Question: I have two related questions regarding the <URL>'s
<URL>:
> Every client sharing a Firebase database maintains its own internal version of any active data.
When data is updated or saved, it is written to this local version of the database.
The Firebase client then synchronizes that data with the Firebase servers and with other clients on a 'best-effort' basis.
---
# 1. Handling sync errors
The data-modification methods
(<URL>,
<URL>
can take an 'onComplete' callback parameter:
> A callback function that will be called when synchronization to the Firebase servers
has completed. The callback will be passed an 'Error' object on failure; else 'null'.'''
var onComplete = function(error) {
if (error) {
console.log('Synchronization failed');
} else {
console.log('Synchronization succeeded');
}
};
fredRef.remove(onComplete);
'''
In the example above, what kind of errors should the 'fredRef.remove()' callback expect to receive?
- - - - - <URL>-
Is there a way to distinguish between temporary and permanent errors?
How should we handle / recover from these errors?
For temporary errors, do we need to call 'fredRef.remove()' again after a short period of time, to retry the operation?
---
# 2. Global sync status
I realise that each call to 'set()' and 'remove()' will receive an individual sync success/failure
result in the 'onComplete' callback. But I'm looking for a way to determine the
.
I'd like to use a <URL> event listener
to warn the user when they attempt to leave the page before all modified data has been synced to the server,
and I'm looking for some function like 'firebase.isAllModifiedDataSynced()'. Something like this:
'''
window.addEventListener('beforeunload', function (event) {
if (!firebase.isAllModifiedDataSynced()) {
event.returnValue = 'Some changes have not yet been saved. If you ' +
'leave this page, your changes will be lost.';
}
});
'''
Here's an example of the same functionality in Google Drive:

I'm aware of the <URL>:
> it is useful for a client to know when it is online or offline.
Firebase clients provide a special location at '/.info/connected' which is updated every time the client's connection state changes.
Here is an example:'''
var connectedRef = new Firebase("https://<YOUR-FIREBASE-APP>.firebaseio.com/.info/connected");
connectedRef.on("value", function(snap) {
if (snap.val() === true) {
alert("connected");
} else {
alert("not connected");
}
});
'''
The special '/.info/connected' location can be connected to a 'beforeunload' event listener like this:
'''
var connectedRef = new Firebase('https://myapp.firebaseio.com/.info/connected');
var isConnected = true;
connectedRef.on('value', function (snap) {
isConnected = snap.val();
});
window.addEventListener('beforeunload', function (event) {
if (!isConnected) {
event.returnValue = 'Some changes have not yet been saved. If you ' +
'leave this page, your changes will be lost.';
}
});
'''
My question is:
- 'isConnected''true'-
If not, how can the app determine the global sync status of the whole Firebase client?
- '/.info/synchronized'- 'onComplete'
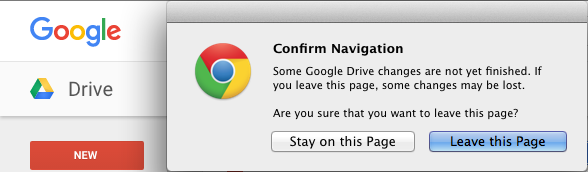
Answer: > Client is offline (network connection lost) ?
No, this will not cause an error to be passed to the completion listener. It will simply cause the completion listener to not be called (yet).
> Firebase server is temporarily overloaded or down for maintenance, but will be available again soon?
No. This is essentially the same as being without a network connection.
> Permission denied (due to security rules) ?
Yes, this is will indeed cause an error to be passed to the completion handler.
> Database location does not exist?
No, this will not cause an error to be caused to the completion listener.
> If isConnected is true, does this also mean that all modified data has been synced to the server? i.e. Does "connected" also mean "synced"?
No it does not. '.info/connected' will fire with true when a connection is made to the database.
> If not, how can the app determine the global sync status of the whole Firebase client?
There is currently no way to determine whether your local data is up to date with the server.
> Is there a special /.info/synchronized location?
No, such a location doesn't exist.
> Does the app need to manually keep track of the sync success/failure result of every onComplete callback?
That depends on the use-case. But if you want to simply know when all your writes are executed, push a dummy value and wait for that to complete. Since Firebase executes the writes in order, you can be certain at that stage that you've gotten the other events.